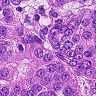
Metastatic tissue present: yes